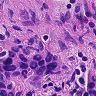
Metastatic tissue present: yes